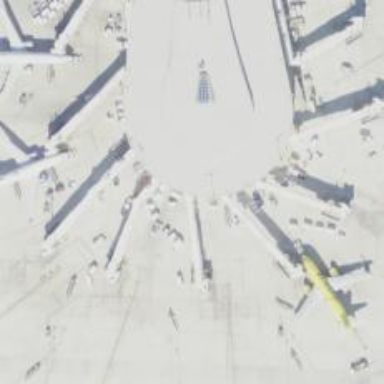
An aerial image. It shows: Airport gate.